Question: Ok, so I have looked around for the past two days to try and fix this problem, and I cannot find a solution. I am trying to create a site using asp.net and am attempting to center the navbar. Now, it is almost centered, my onnly problem is that there is a gap on the left side of the nav bar, here is a pic to show:

I have tried practically everything from changing float style, display, padding, margin, and text indents, and nothing is working. can someone please help? Thank you.
'''
nav {
font-family:'Electrolize',sans-serif;
font-size: 0.7em;
height: 60px;
margin: 0px auto;
padding: 0;
position: relative;
width: 70%;
}
nav ul li {
background-color: rgb(192, 64, 0);
border-radius:10px 10px 0 0;
-moz-border-radius:10px 10px 0 0;
-o-border-radius:10px 10px 0 0;
-webkit-border-top-left-radius: 10px;
-webkit-border-top-right-radius: 10px;
box-shadow:2px 2px 4px rgba(0, 0, 0, 0.9) inset;
-moz-box-shadow:2px 2px 4px rgba(0, 0, 0, 0.9) inset;
-o-box-shadow:2px 2px 4px rgba(0, 0, 0, 0.9) inset;
-webkit-box-shadow:2px 2px 4px rgba(0, 0, 0, 0.9) inset;
color:#eee;
float: left;
list-style:none;
margin-left: 0 !important;
padding: 0;
text-align: center;
text-indent: 0;
text-decoration:none;
transition:all 0.2s ease-in-out;
-moz-transition: all 0.2s ease-in-out;
-o-transition:all 0.2s ease-in-out;
-webkit-transition:all 0.2s ease-in-out;
vertical-align: baseline;
width: 20%;
}
'''
'''
<form id="form1" runat="server">
<div>
<header>
<img class="headerImg" runat="server" src="~/Resources/header_1.png" />
</header>
<nav>
<ul>
<li><a href="home.aspx" >Home</a></li>
<li><a href="#" >About Us</a></li>
<li><a href="#" >Policies</a></li>
<li><a href="#" >FAQ's</a></li>
<li><a href="#" >Contact Us</a></li>
</ul>
</nav>
<asp:ContentPlaceHolder ID="ContentPlaceHolder1" runat="server"></asp:ContentPlaceHolder>
</div>
</form>
'''
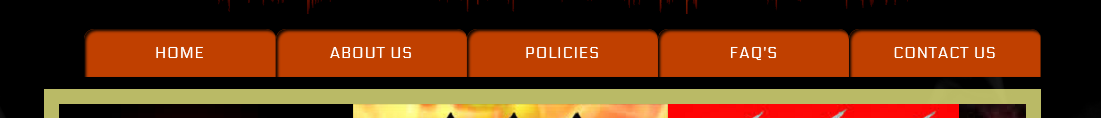
Answer: Add padding 0(zero) to the ul
'''
nav {
font-family:'Electrolize',sans-serif;
font-size: 0.7em;
height: 60px;
margin: 0px auto;
padding: 0;
position: relative;
width: 70%;
}
nav ul{
padding: 0px;
}
nav ul li {
background-color: rgb(192, 64, 0);
border-radius:10px 10px 0 0;
-moz-border-radius:10px 10px 0 0;
-o-border-radius:10px 10px 0 0;
-webkit-border-top-left-radius: 10px;
-webkit-border-top-right-radius: 10px;
box-shadow:2px 2px 4px rgba(0, 0, 0, 0.9) inset;
-moz-box-shadow:2px 2px 4px rgba(0, 0, 0, 0.9) inset;
-o-box-shadow:2px 2px 4px rgba(0, 0, 0, 0.9) inset;
-webkit-box-shadow:2px 2px 4px rgba(0, 0, 0, 0.9) inset;
color:#eee;
float: left;
list-style:none;
margin-left: 0 !important;
padding: 0;
text-align: center;
text-indent: 0;
text-decoration:none;
transition:all 0.2s ease-in-out;
-moz-transition: all 0.2s ease-in-out;
-o-transition:all 0.2s ease-in-out;
-webkit-transition:all 0.2s ease-in-out;
vertical-align: baseline;
width: 20%;
}
'''
'''
<form id="form1" runat="server">
<div>
<header>
<img class="headerImg" runat="server" src="~/Resources/header_1.png" />
</header>
<nav>
<ul>
<li><a href="home.aspx" >Home</a></li>
<li><a href="#" >About Us</a></li>
<li><a href="#" >Policies</a></li>
<li><a href="#" >FAQ's</a></li>
<li><a href="#" >Contact Us</a></li>
</ul>
</nav>
<asp:ContentPlaceHolder ID="ContentPlaceHolder1" runat="server"></asp:ContentPlaceHolder>
</div>
</form>
'''